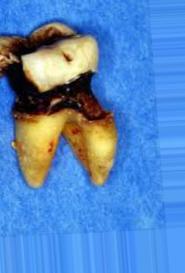
Condition: Tooth Discoloration